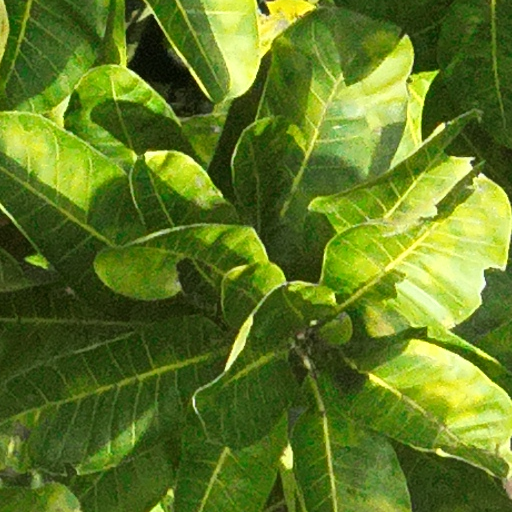
Species: Anacardium excelsum
GBIF accepted scientific name: Anacardium excelsum
Crown area (m\u00b2): 967.114